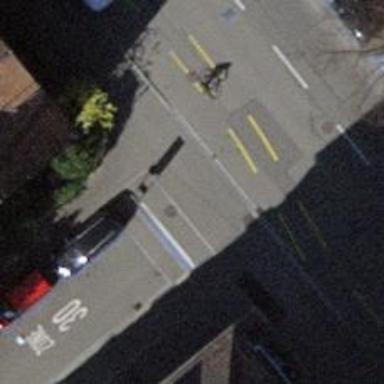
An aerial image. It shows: Table-style traffic calming feature.